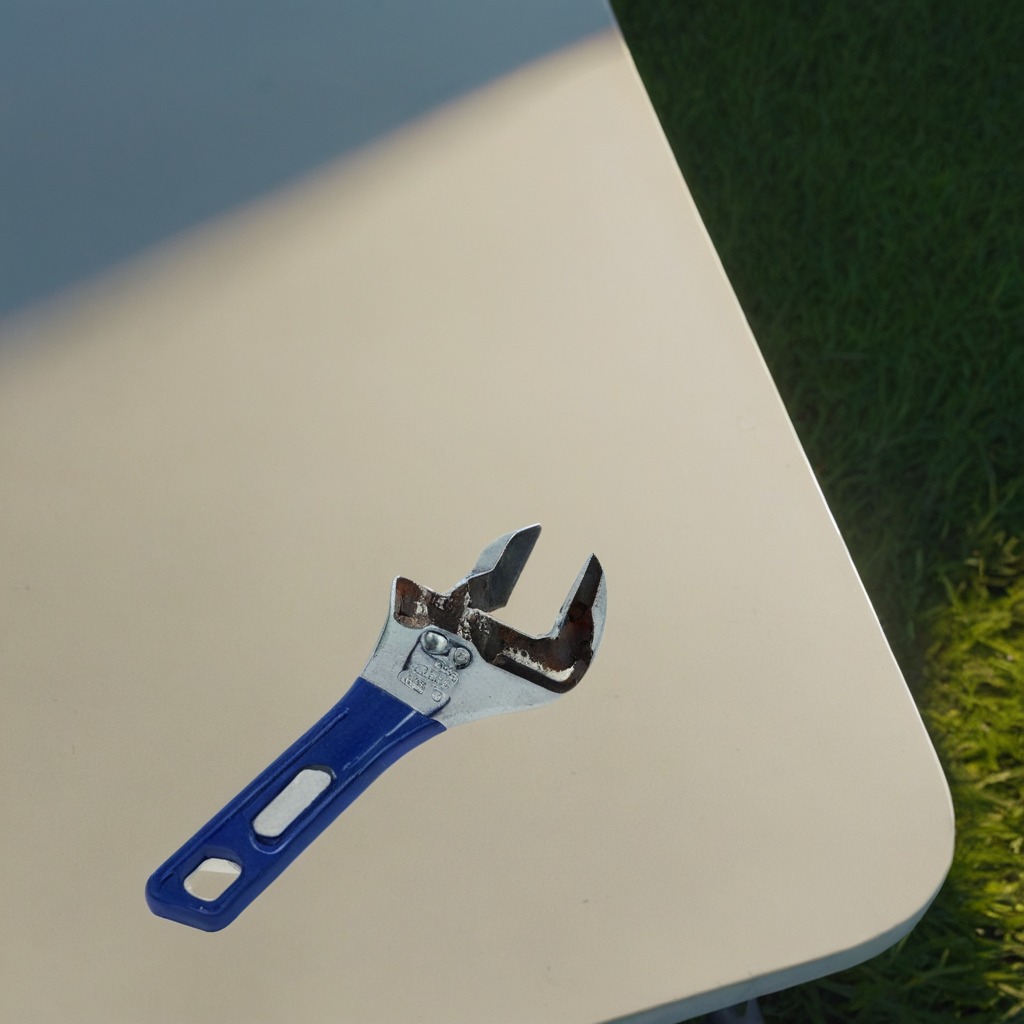
A wrench is lying on the textured surface of the utility table.